Interaction volume radius: 10 \u00c5
Interaction volume height: 10 \u00c5
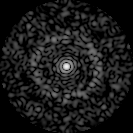
Disorder parameter: 0.7781